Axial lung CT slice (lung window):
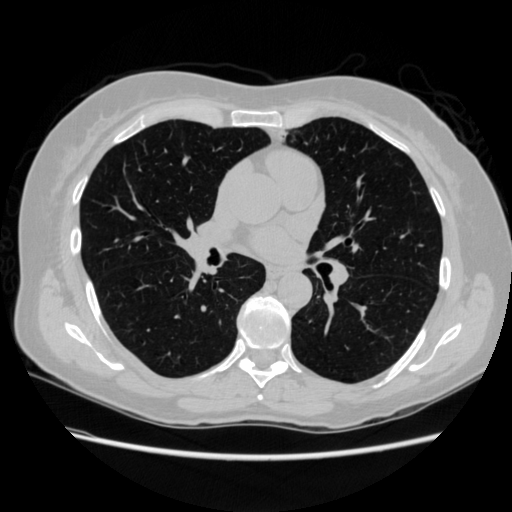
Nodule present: no